Question: i am implementing particle engine and here is my code:
'''
-(id) init
{
// always call "super" init
// Apple recommends to re-assign "self" with the "super" return value
if( (self=[super init] ))
{
self.isTouchEnabled = YES;
emitter = [[CCParticleMeteor alloc] init];
emitter.texture = [[CCTextureCache sharedTextureCache] addImage:@"stars.png"];
emitter.position = ccp( 240, 160 );
[self addChild:emitter];
}
return self;
}
-(BOOL) ccTouchesBegan:(NSSet *)touches withEvent:(UIEvent *)event
{
[self ccTouchesMoved:touches withEvent:event];
return YES;
}
-(BOOL) ccTouchesMoved:(NSSet *)touches withEvent:(UIEvent *)event
{
UITouch *myTouch = [touches anyObject];
CGPoint location = [myTouch locationInView:[myTouch view]];
CGPoint point = [[CCDirector sharedDirector] convertToGL:location];
emitter.position = ccp(point.x , point.y);
return YES;
}
'''
And Here is the Screen shot:

Here is i want to need:
1-I want to change the direction of effect( Means flame move upward but i want downward).
2-I want to change the color of flame.
Please help if you can.....
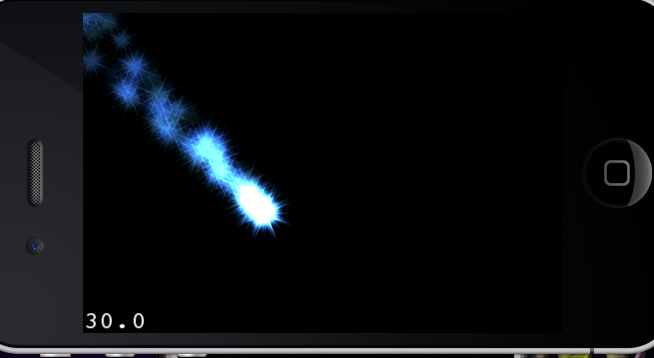
Answer: 1) A quick look at the <URL>n gives you either angle or gravity to play with - try setting these to different values i.e.
'''
emitter.angle = <the angle you want>
'''
2) Edit stars.png to be the colour you want?